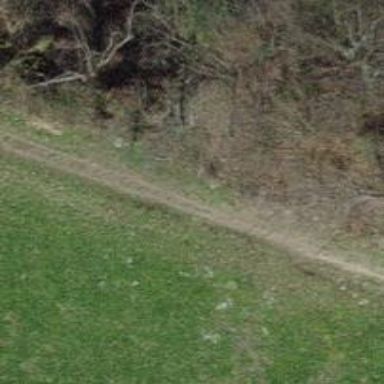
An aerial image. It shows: Dirt path.